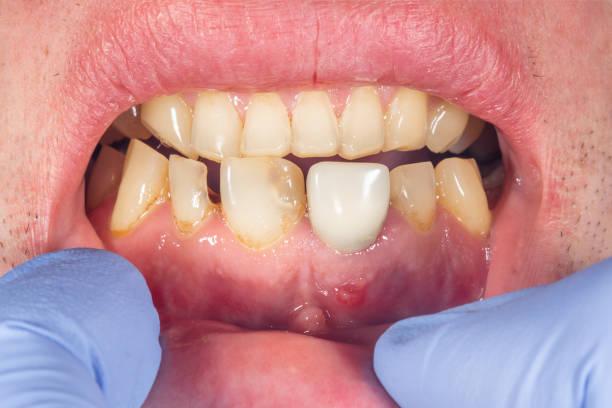
Condition: Calculus